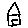
Label: house